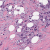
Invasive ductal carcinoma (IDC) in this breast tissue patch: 1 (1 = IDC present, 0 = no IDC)